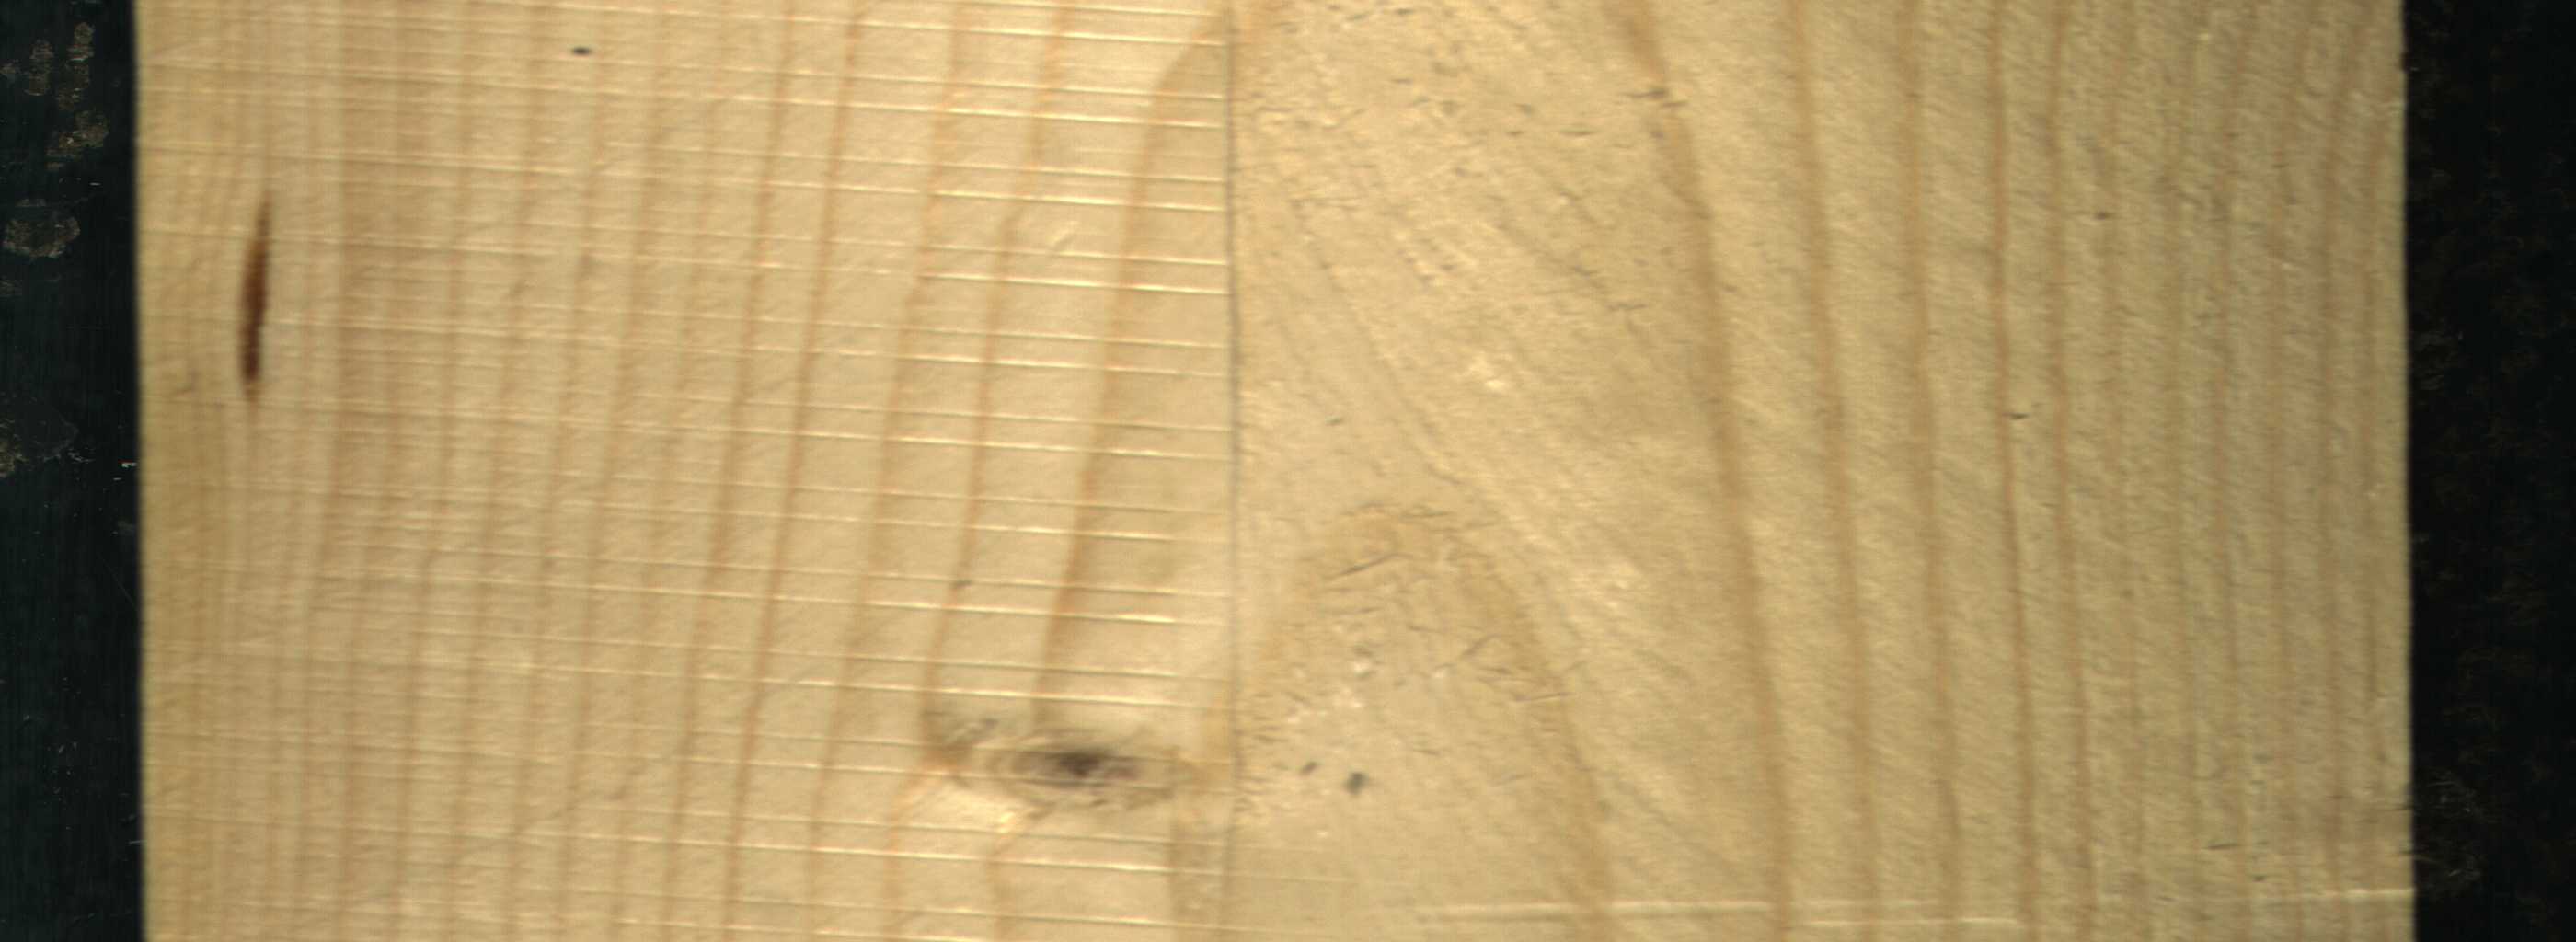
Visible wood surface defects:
resin
Live_Knot